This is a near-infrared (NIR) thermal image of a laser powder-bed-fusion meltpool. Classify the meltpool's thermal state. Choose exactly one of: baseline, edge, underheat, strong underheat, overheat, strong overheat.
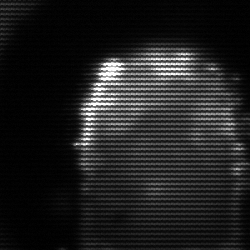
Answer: baseline